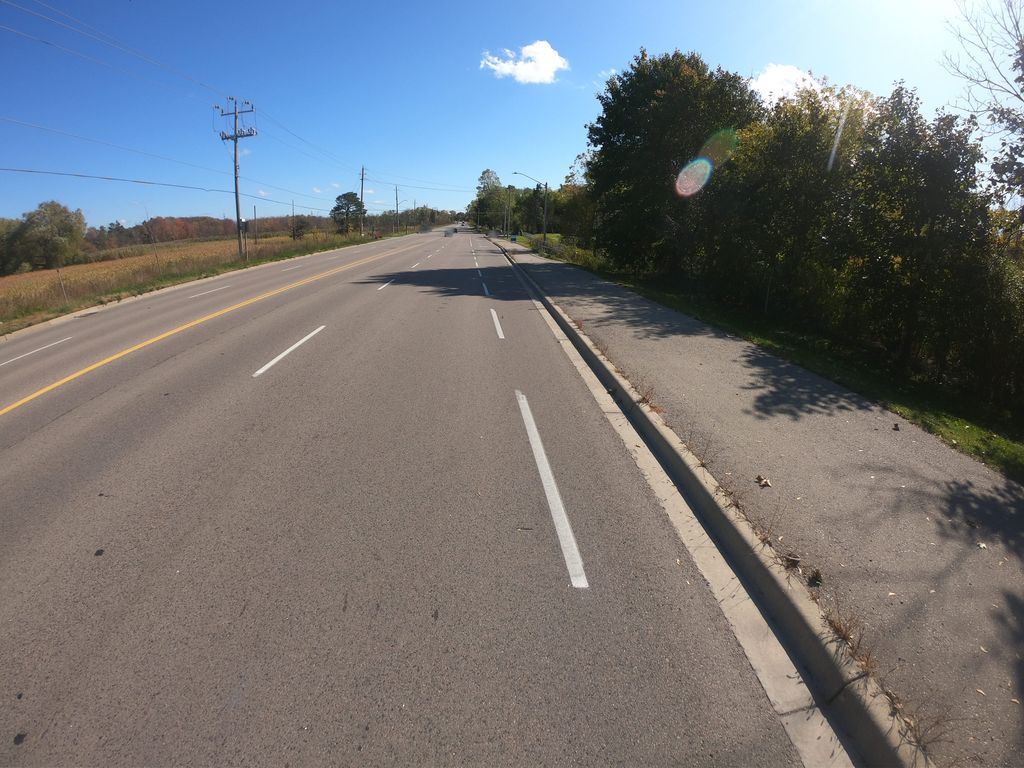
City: kitchener-waterloo